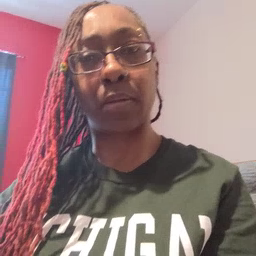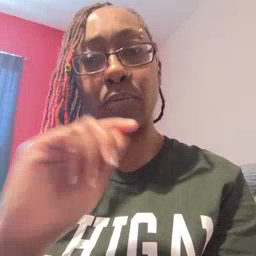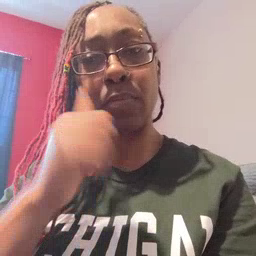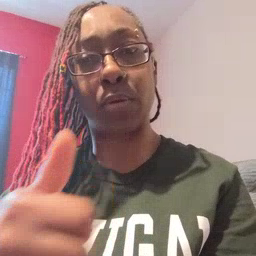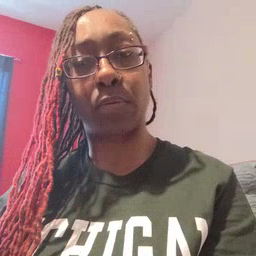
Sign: tomorrow